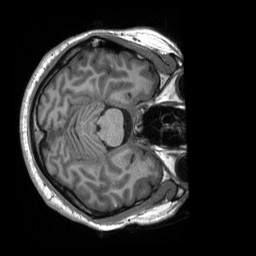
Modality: T1w
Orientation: axial
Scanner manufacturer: siemens
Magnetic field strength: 3 T
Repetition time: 2.3 s
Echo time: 0.00232 s